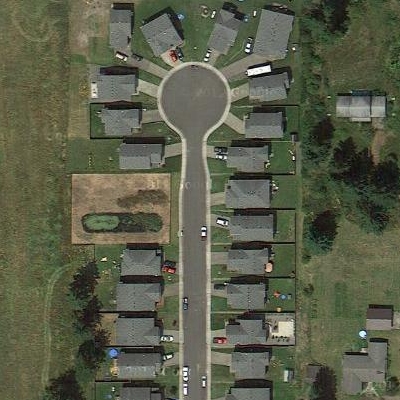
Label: fResident